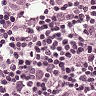
Metastatic tissue present: yes